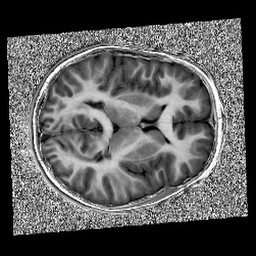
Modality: UNIT1
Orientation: axial
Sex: male
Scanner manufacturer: siemens
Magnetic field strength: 3 T
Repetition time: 5 s
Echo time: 0.00368 s